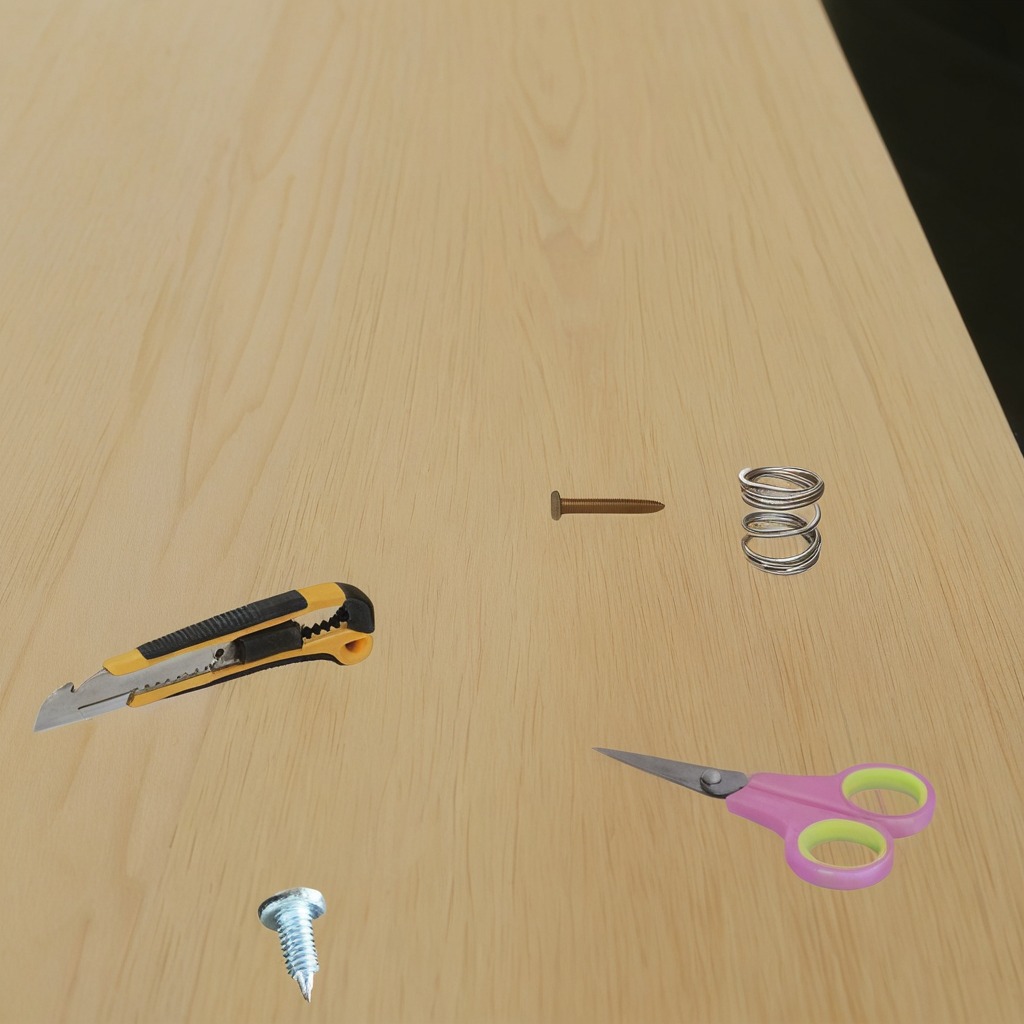
A utility knife, a metal machine screw, an iron nail, a coiled metal spring, and a pair of scissors are lying on the plywood surface.